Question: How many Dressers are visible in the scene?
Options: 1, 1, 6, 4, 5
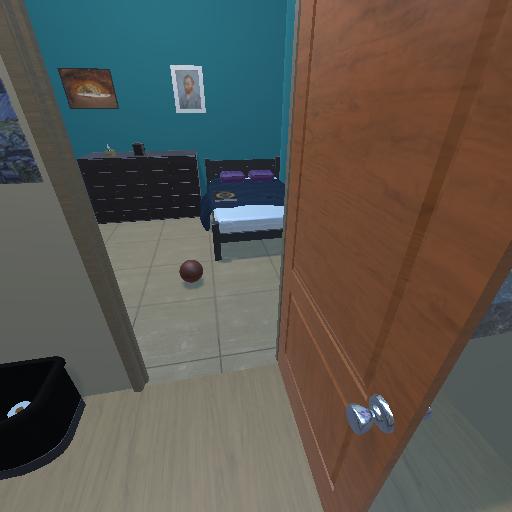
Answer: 1